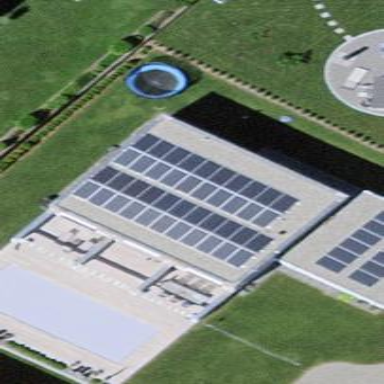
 consisting of solar photovoltaic panels."